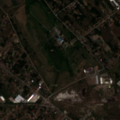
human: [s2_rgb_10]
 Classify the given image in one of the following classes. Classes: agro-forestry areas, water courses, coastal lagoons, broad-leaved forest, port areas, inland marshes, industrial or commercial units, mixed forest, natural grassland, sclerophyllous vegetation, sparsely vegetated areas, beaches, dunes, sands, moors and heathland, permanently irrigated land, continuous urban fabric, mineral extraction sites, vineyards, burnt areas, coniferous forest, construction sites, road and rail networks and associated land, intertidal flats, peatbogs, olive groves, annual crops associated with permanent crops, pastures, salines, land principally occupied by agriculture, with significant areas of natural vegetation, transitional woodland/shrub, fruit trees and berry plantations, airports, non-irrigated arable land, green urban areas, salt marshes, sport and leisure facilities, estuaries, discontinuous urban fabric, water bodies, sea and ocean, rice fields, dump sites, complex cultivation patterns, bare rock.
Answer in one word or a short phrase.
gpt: discontinuous urban fabric, industrial or commercial units, complex cultivation patterns, land principally occupied by agriculture, with significant areas of natural vegetation